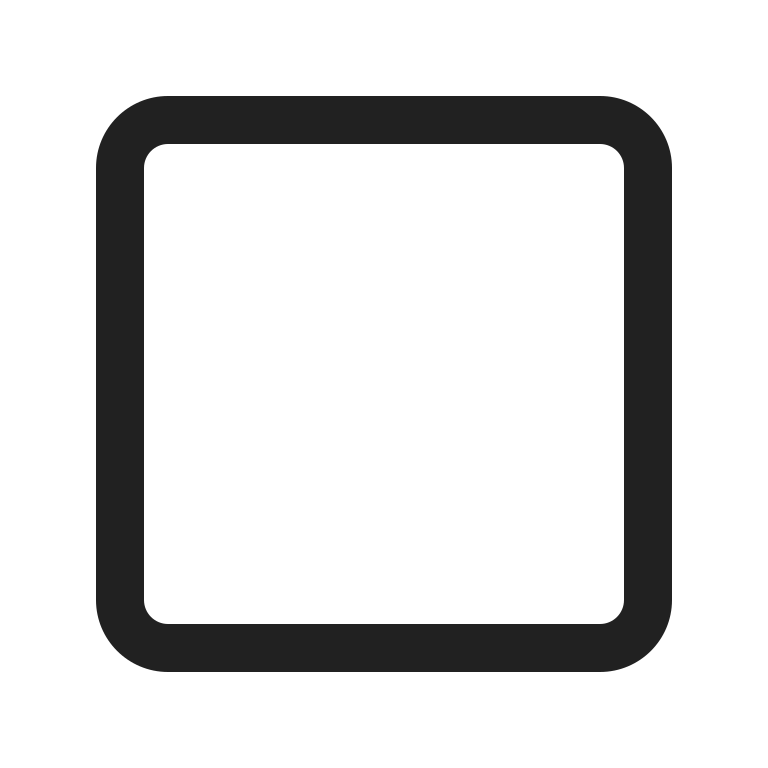
white  square high contrast